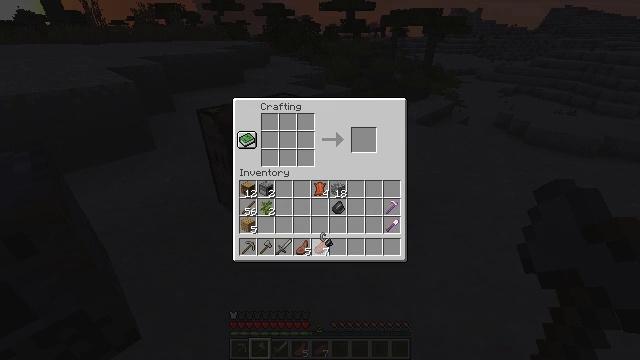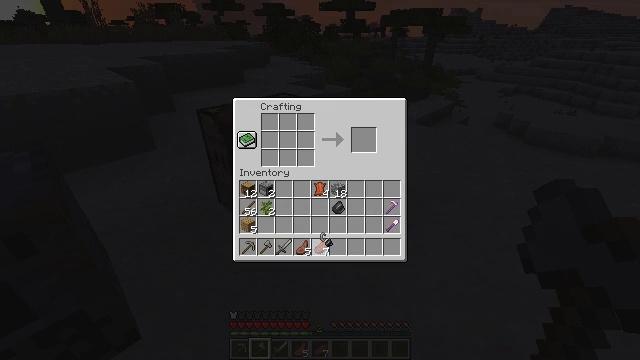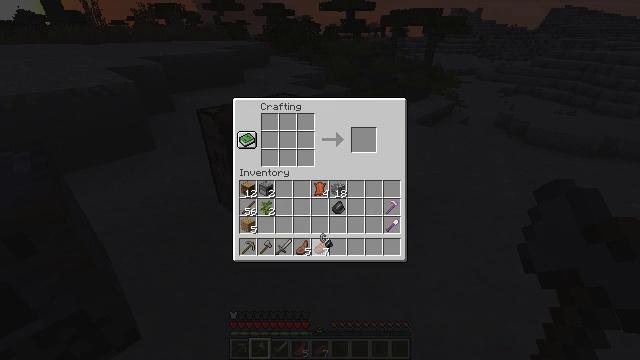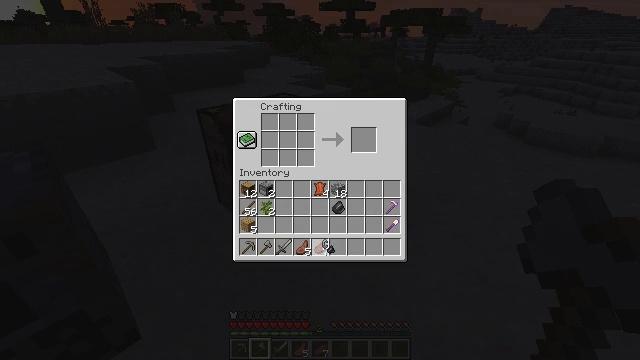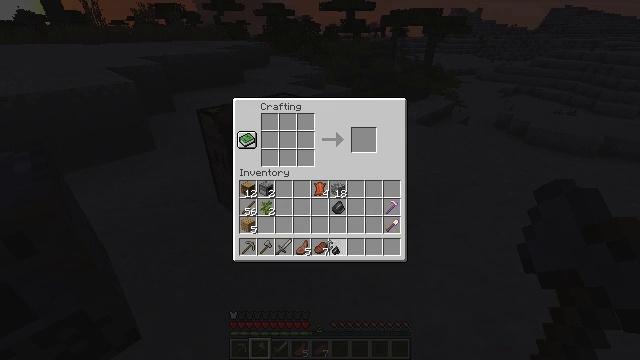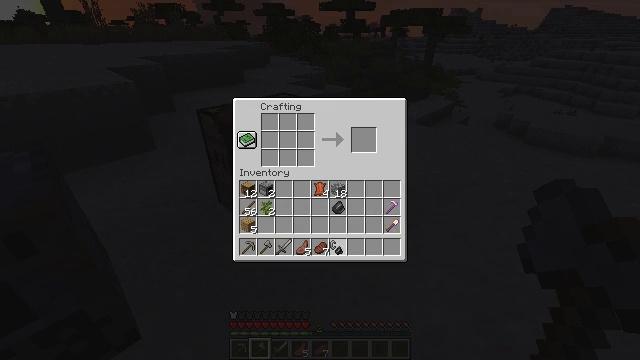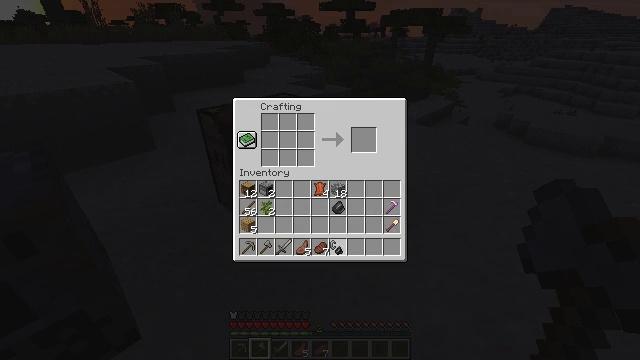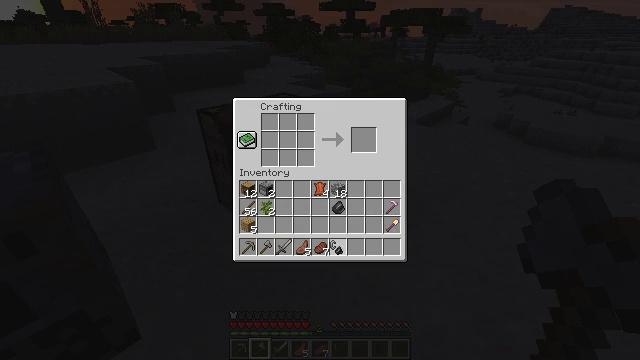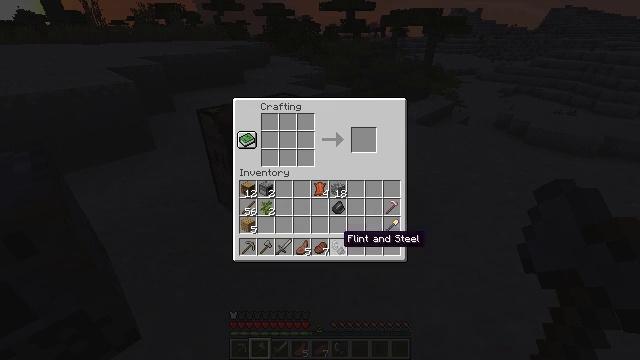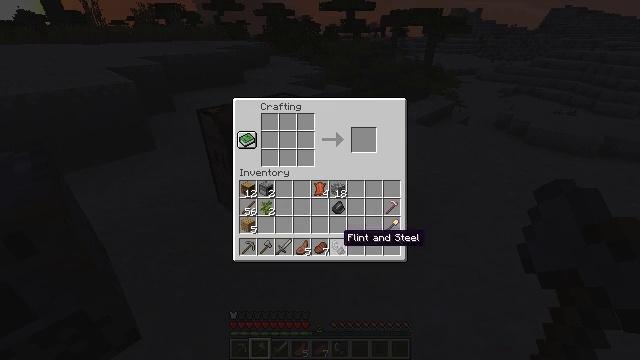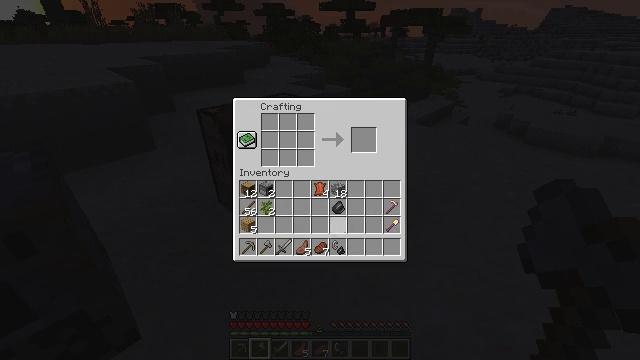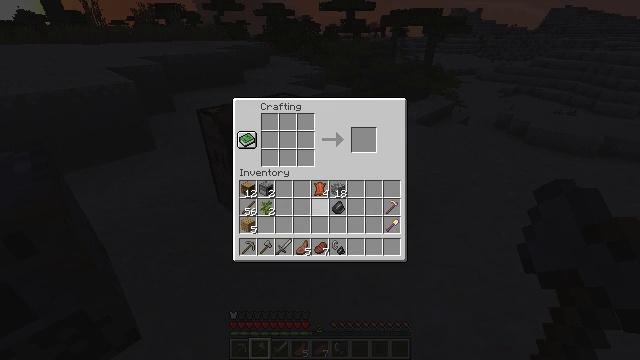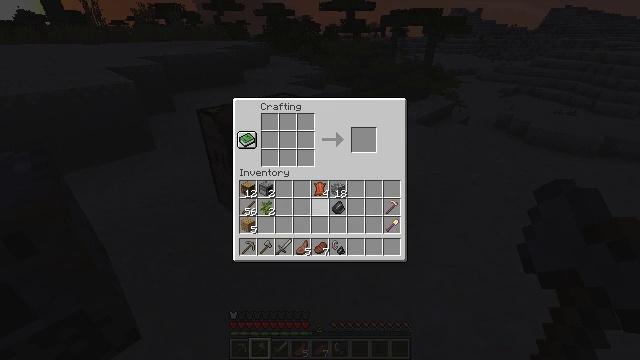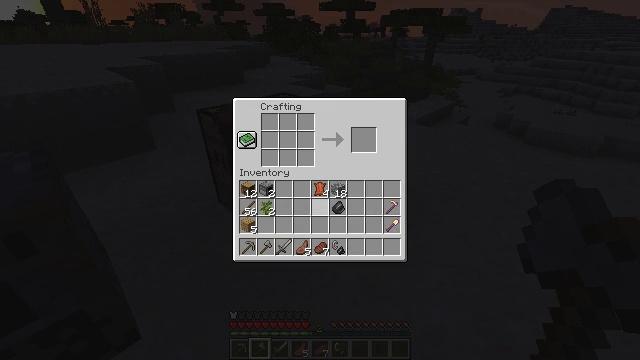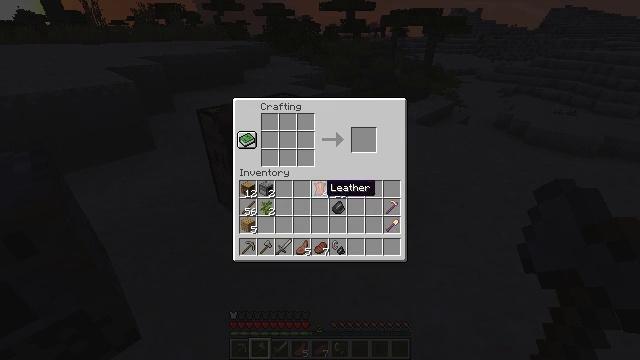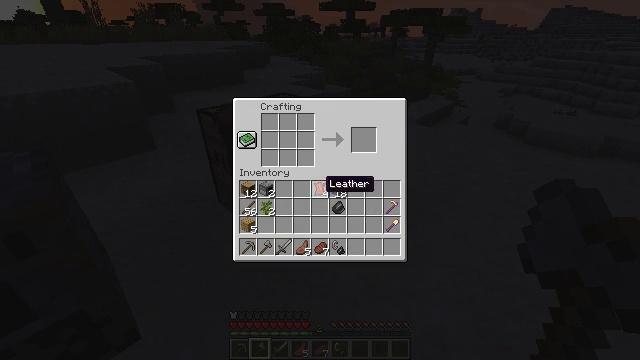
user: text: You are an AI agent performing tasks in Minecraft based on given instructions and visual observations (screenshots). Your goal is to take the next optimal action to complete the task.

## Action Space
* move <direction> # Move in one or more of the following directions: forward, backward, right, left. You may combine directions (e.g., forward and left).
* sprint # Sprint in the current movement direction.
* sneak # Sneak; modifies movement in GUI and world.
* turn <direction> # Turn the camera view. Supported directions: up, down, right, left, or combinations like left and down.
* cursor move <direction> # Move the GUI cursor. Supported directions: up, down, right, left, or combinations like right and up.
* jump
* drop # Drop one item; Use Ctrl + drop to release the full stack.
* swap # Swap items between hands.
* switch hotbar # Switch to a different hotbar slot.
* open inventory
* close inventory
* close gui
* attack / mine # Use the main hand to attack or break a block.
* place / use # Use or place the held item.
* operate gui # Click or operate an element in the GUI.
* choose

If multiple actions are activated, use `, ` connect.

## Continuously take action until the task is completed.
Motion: motion action
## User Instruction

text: Attack the light gray bed to collect it.
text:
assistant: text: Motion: no_op
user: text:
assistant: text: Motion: no_op
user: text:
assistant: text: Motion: no_op
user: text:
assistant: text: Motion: no_op
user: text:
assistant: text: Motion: no_op
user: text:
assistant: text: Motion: operate gui
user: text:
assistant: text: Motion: operate gui
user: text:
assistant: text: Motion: no_op
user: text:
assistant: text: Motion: no_op
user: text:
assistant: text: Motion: cursor move up
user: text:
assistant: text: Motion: cursor move left and up
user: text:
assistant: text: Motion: cursor move up
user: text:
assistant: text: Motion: no_op
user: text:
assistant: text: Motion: no_op
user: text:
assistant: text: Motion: no_op
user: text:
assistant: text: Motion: operate gui
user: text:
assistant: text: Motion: operate gui
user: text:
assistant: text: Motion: cursor move right
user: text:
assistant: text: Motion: cursor move right
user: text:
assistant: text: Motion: cursor move right
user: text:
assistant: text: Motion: no_op
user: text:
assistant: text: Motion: no_op
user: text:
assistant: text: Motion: cursor move left
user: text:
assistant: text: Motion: no_op
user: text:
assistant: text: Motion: no_op
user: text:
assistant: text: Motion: no_op
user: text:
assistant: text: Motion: operate gui
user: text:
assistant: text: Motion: operate gui
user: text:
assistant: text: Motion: no_op
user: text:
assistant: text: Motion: no_op